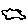
Label: cloud